Group 1:
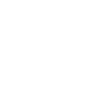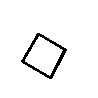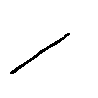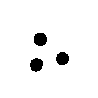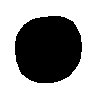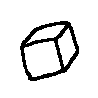
Group 2:
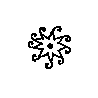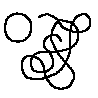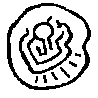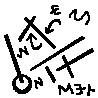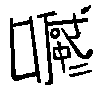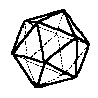
Rule separating the two groups: Simple object vs. complex object.
Concepts: simplicity
Comments: People consistently get the answer to this, but many people think they haven't found the actual answer yet even though they have.  - _ Aaron David Fairbanks _, Aug 16 2020
Author: Aaron David Fairbanks